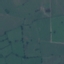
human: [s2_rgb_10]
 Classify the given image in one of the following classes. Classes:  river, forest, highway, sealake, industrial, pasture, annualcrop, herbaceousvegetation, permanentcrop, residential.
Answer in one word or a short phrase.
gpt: Pasture